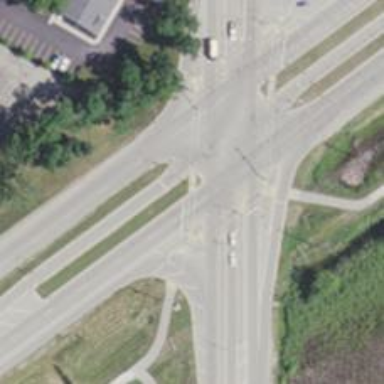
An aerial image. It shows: Traffic island located on footway.